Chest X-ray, AP view. Patient: 74 years old, sex F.
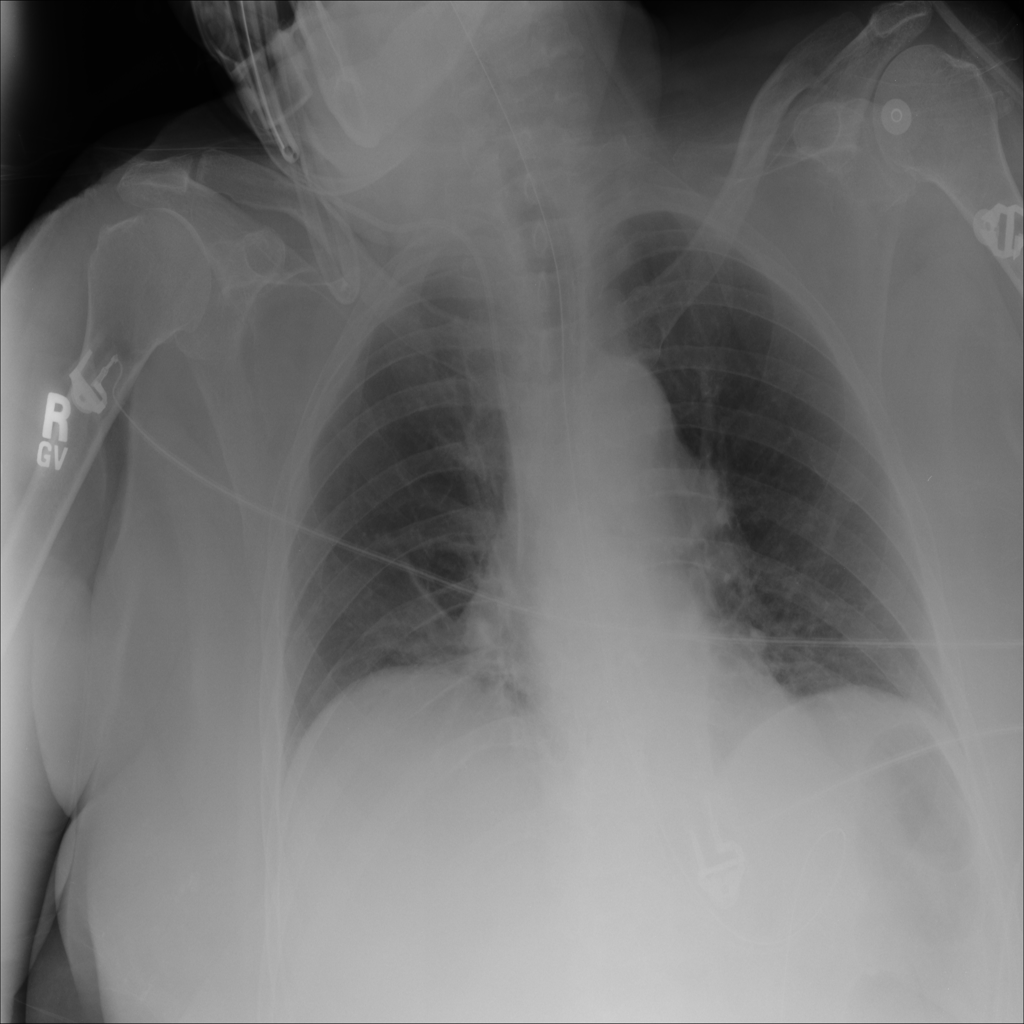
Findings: Atelectasis